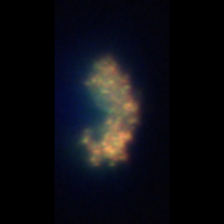
Taxon: Unknown_detritus
Group: Unknown